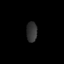
Tissue: prostate
Cell type: T cells
Senescence score: 0.3507
Nuclear area (px): 216
Mean DAPI intensity: 49.681